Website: macys
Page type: customer-info-address
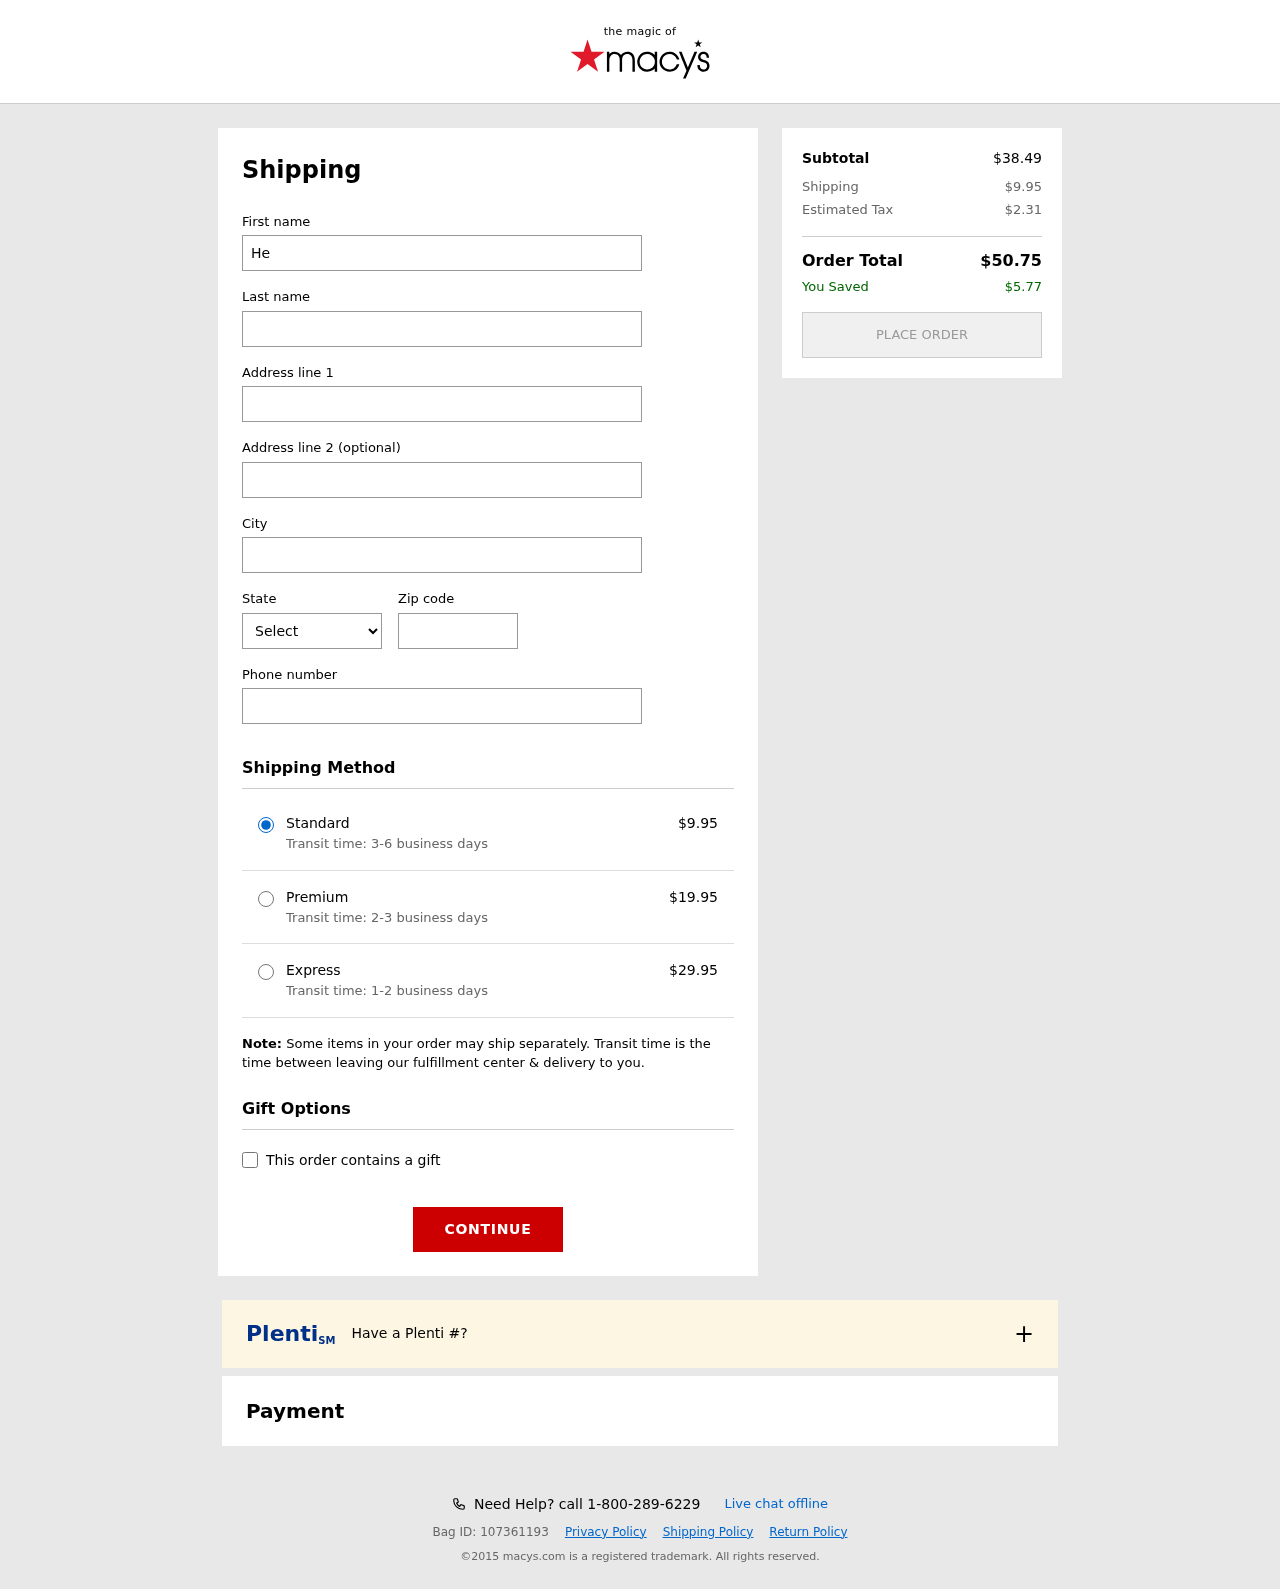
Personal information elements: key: PII_CITY
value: Port Brianshire
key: PII_FIRSTNAME
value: Heather
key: PII_LASTNAME
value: Brewer
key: PII_PHONE
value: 8044027701
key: PII_POSTCODE
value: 50616
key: PII_STATE_ABBR
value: MS
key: PII_STREET
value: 88037 Timothy Streets Suite 720
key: PII_STREET2
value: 590 Nicole Radial Suite 576
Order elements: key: ORDER_SHIPPING_COST
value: $9.95
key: ORDER_SHIPPING_COST_PREMIUM
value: $19.95
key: ORDER_SHIPPING_COST_EXPRESS
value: $29.95
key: ORDER_SUBTOTAL
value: $38.49
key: ORDER_TAX
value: $2.31
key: ORDER_TOTAL
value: $50.75
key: ORDER_SAVINGS
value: $5.77